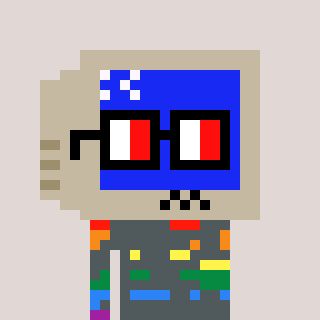
a pixel art character with square glasses with black frames and red eyes, a old monitor-shaped head and a green-colored body on a warm background